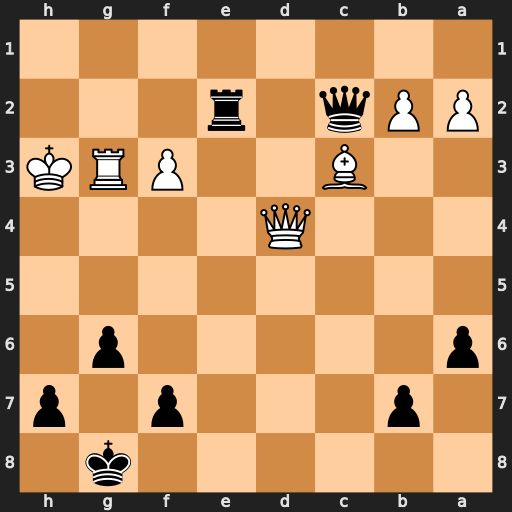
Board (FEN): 6k1/1p3p1p/p5p1/8/3Q4/2B2PRK/PPq1r3/8
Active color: b
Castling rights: -
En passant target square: -
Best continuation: Rh2+ Kg4 Qf5#